You are looking at a signal-to-image encoding: consecutive vibration samples arranged as the rows of a grayscale square. Classify the bearing condition as one of: normal, inner_race, outer_race, ball.
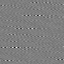
Answer: inner_race